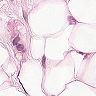
Metastatic tissue present: yes